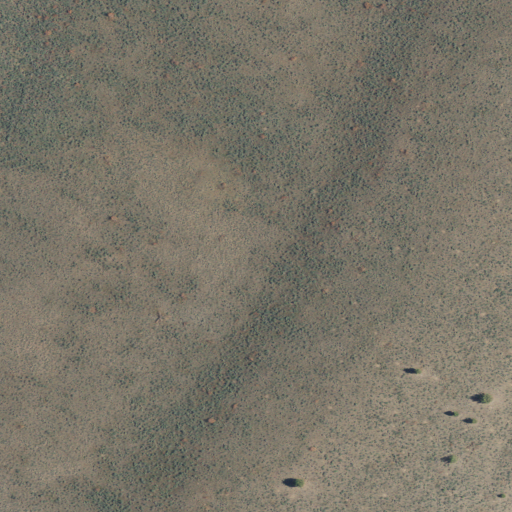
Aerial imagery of ridge(s) in Oregon named Walker Ridge containing only shrub